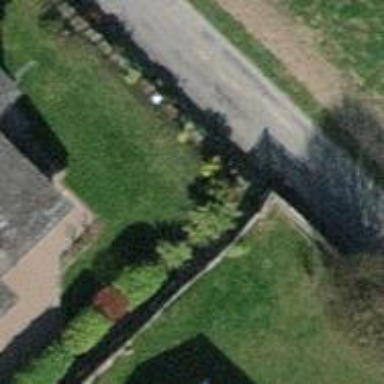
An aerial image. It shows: Hedge acting as barrier.